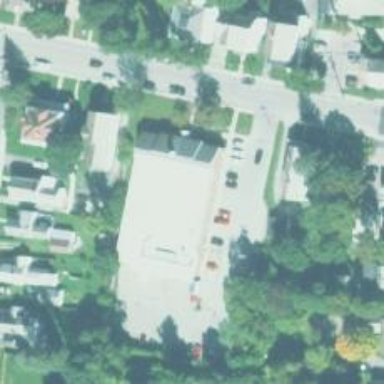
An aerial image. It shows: Post office.